Aerial crown-view tile of a tropical tree (Barro Colorado Island, Panama), acquired 20250317:
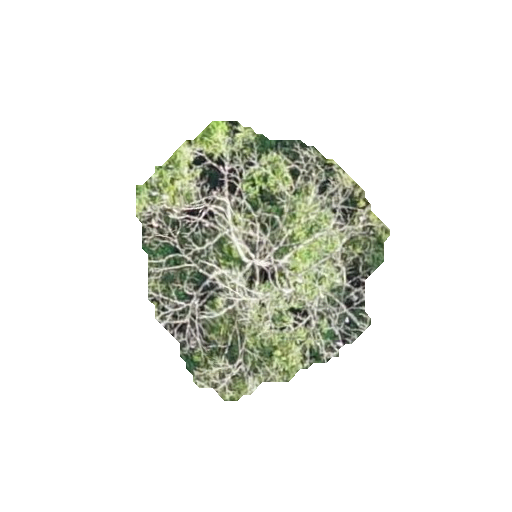
Species: Tabebuia rosea
GBIF accepted scientific name: Tabebuia rosea
Crown area: 72.895 m²